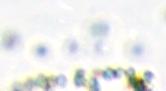
Label: Phaeocystis